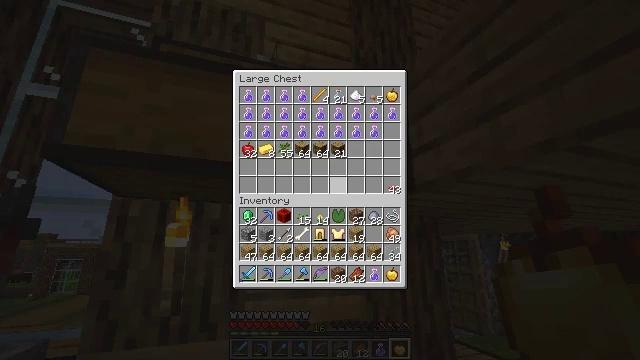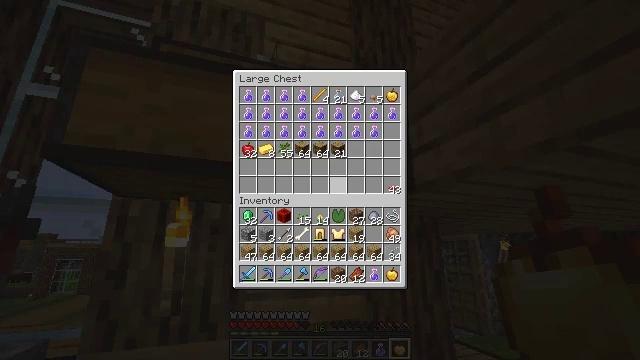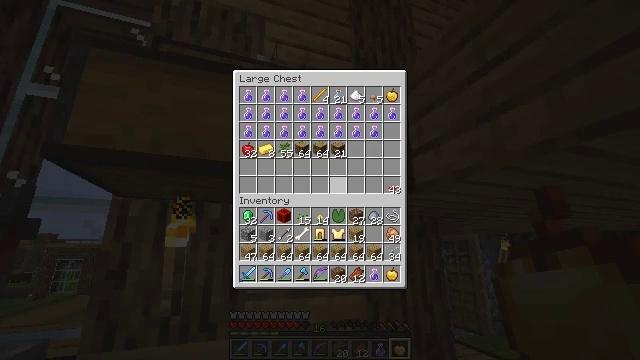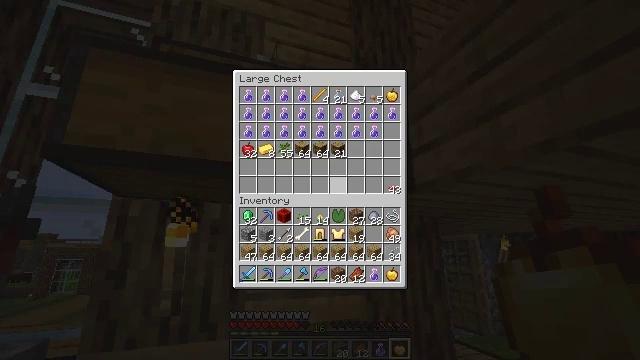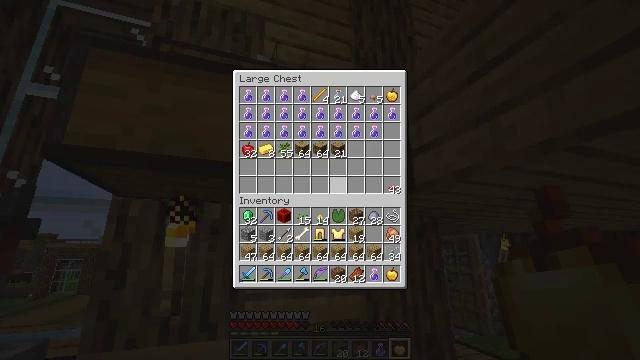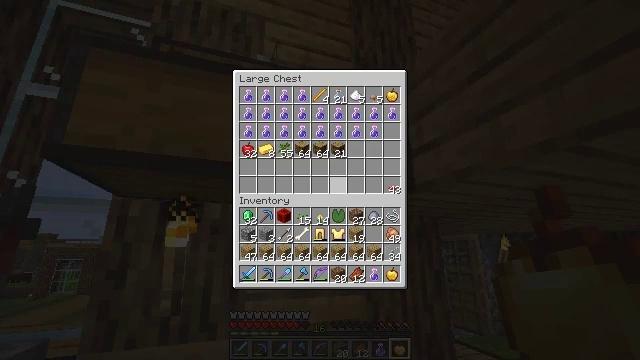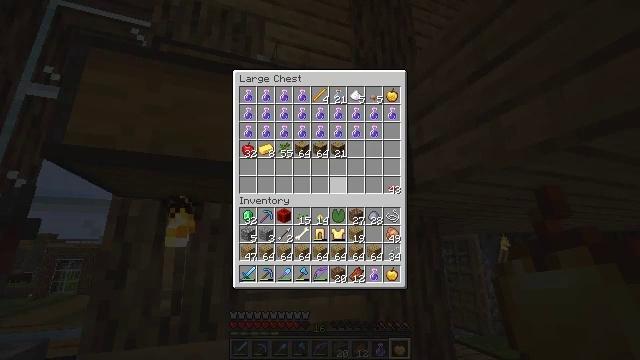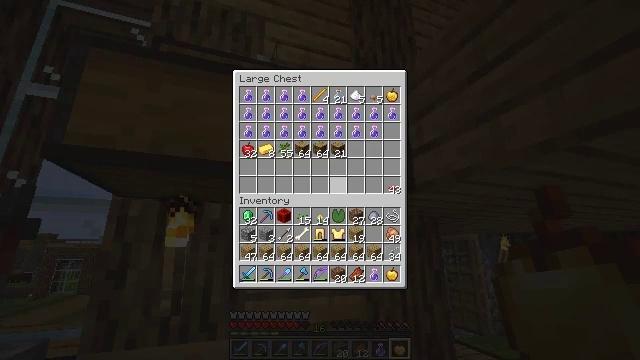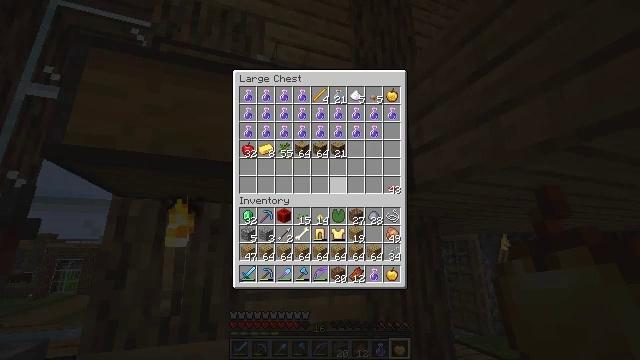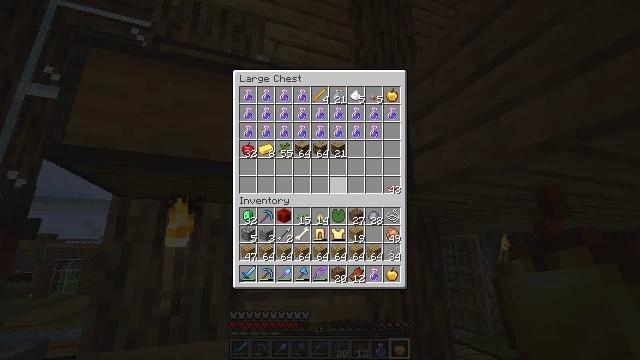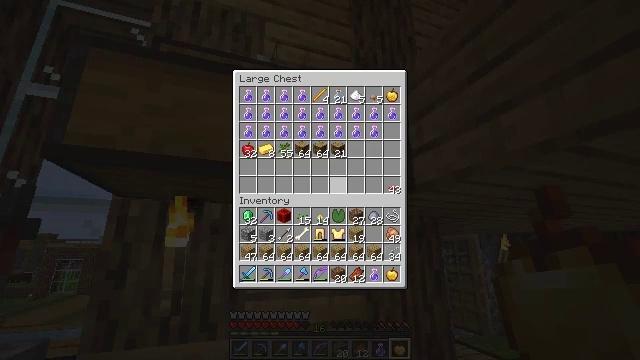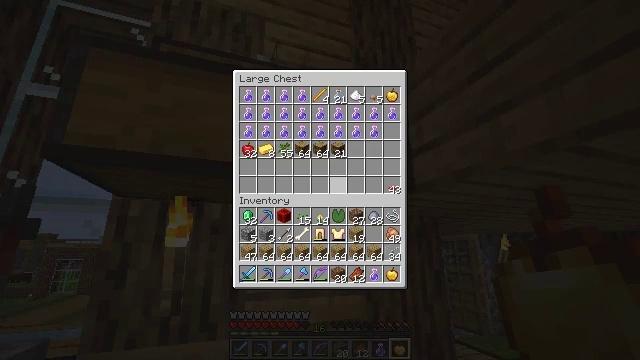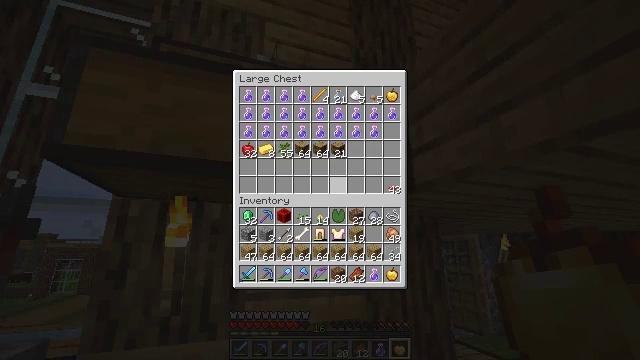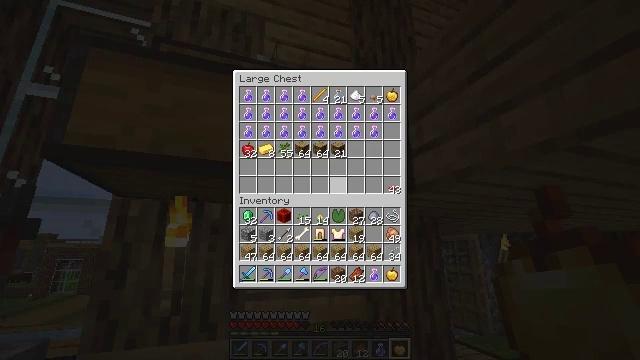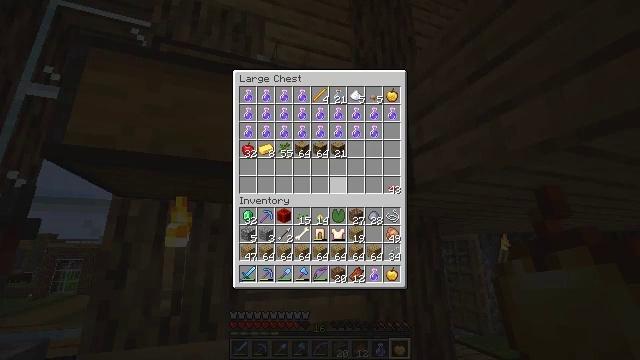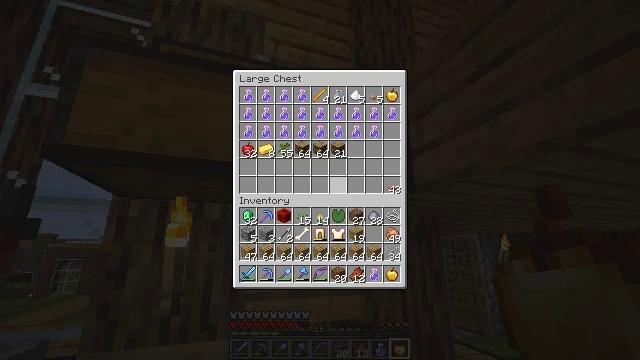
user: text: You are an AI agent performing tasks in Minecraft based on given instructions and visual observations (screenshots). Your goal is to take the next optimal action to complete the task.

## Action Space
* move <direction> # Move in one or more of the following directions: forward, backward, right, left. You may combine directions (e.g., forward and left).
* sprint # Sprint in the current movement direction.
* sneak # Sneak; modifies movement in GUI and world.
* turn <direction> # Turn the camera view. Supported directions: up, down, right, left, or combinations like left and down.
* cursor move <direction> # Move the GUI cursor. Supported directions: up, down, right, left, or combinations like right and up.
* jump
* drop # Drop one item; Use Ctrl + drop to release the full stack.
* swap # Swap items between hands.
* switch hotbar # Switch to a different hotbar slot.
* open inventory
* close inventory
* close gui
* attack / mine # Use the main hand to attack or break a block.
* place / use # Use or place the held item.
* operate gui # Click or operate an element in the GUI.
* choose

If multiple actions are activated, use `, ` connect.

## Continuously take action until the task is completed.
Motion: motion action
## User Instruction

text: Combine the required materials to craft redstone.
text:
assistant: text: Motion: no_op
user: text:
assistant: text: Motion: no_op
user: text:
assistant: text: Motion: no_op
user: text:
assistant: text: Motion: no_op
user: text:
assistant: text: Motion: no_op
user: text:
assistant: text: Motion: no_op
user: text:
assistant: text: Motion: no_op
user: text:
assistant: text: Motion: no_op
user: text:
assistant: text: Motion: no_op
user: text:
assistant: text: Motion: no_op
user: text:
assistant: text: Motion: no_op
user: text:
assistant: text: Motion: no_op
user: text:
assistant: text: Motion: no_op
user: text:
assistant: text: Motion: no_op
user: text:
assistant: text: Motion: no_op
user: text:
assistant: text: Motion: no_op
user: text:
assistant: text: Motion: no_op
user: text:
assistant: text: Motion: no_op
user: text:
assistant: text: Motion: no_op
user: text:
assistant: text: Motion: no_op
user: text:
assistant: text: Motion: no_op
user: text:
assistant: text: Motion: no_op
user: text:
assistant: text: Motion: no_op
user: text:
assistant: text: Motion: no_op
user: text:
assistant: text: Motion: no_op
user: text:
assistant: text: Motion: no_op
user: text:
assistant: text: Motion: no_op
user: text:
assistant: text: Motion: no_op
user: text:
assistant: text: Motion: no_op
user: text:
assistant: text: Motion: no_op